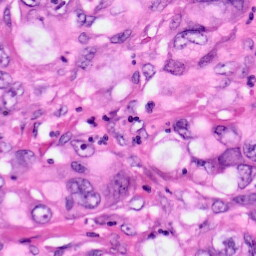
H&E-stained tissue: Pancreatic